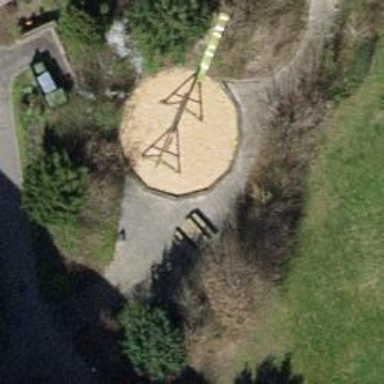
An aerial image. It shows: Playground area for leisure land.